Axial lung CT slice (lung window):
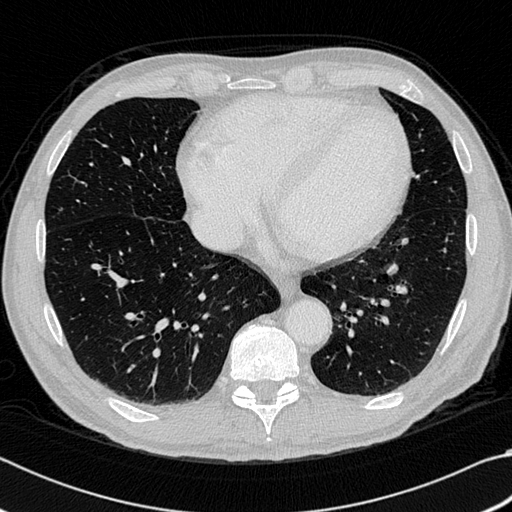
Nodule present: no